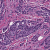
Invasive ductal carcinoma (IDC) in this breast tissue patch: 1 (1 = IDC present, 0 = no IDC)